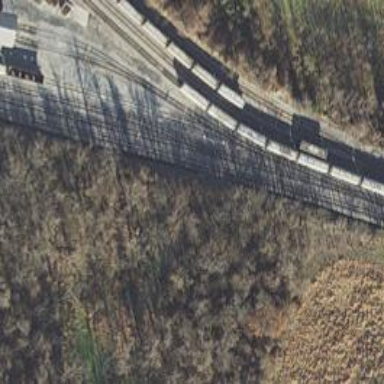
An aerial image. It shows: Railway siding for service.